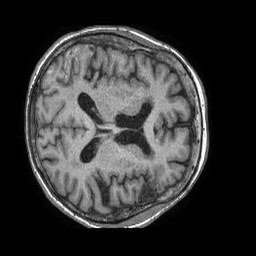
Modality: T1w
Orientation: axial
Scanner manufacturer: philips
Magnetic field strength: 1.5 T
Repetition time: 0.007636 s
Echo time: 0.003476 s